Question: I'm having trouble explaining it in SQL but I want to do the following excel formula:
'''
=SUMIF(C:C,"<"&C4,A:A)
'''
in SQL.
'''
SUM(CASE WHEN C < A.... doesn't work.
'''

Any help would be greatly appreciated it.
Thanks
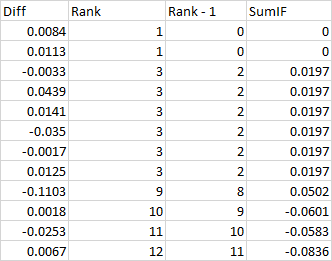
Answer: I think the expression you are looking for is:
'''
select sum(a) over (order by b range between unbounded preceding and b - 1)
'''
Some databases don't support the full range of window frame options. You can also express this as:
'''
select (sum(a) over (order by b range between unbounded preceding and current row) -
sum(a) over (partition by b)
)
'''